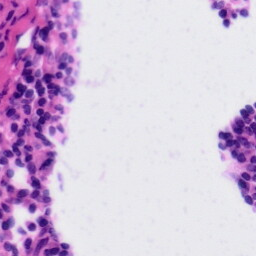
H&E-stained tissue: Tonsil